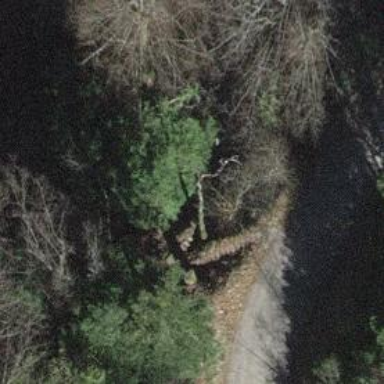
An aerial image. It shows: Road with steps.